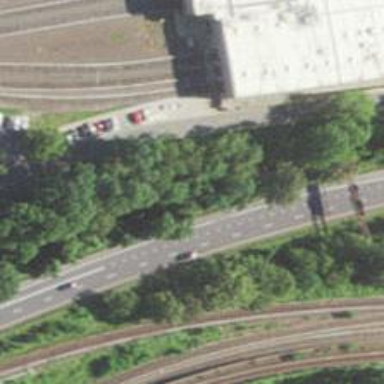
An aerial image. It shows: Asphalt motorway.